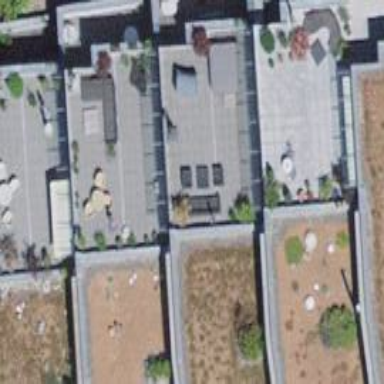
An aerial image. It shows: Residential building with flat red roof.